Field crop: maize
Growth stage: 2
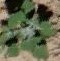
Species: chenopodium